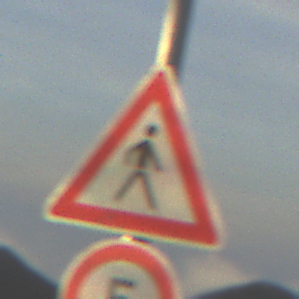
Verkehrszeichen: FussgaengerLinks
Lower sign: Geschwindigkeit5
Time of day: SunriseSunset
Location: Outdoor (Nature)
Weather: PartlyCloudy
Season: Summer
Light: Natural